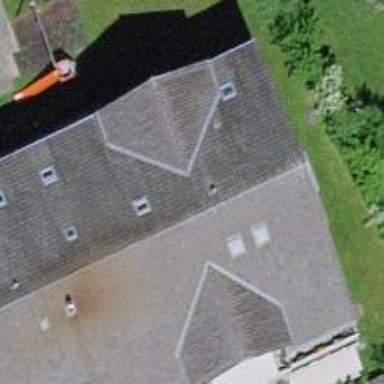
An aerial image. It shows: Gabled roof on building that houses apartments.